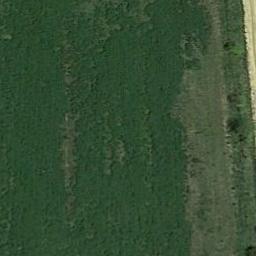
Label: meadow